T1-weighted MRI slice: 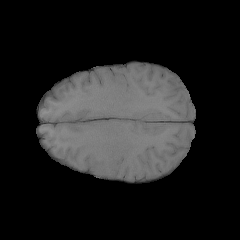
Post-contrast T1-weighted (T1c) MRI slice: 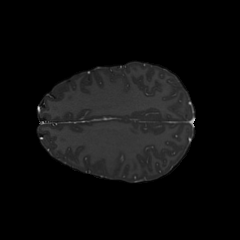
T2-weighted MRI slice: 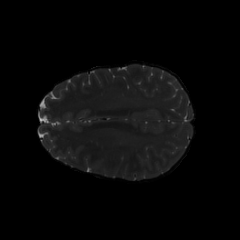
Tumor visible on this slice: no